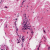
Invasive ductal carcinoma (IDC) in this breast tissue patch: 0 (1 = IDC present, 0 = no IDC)